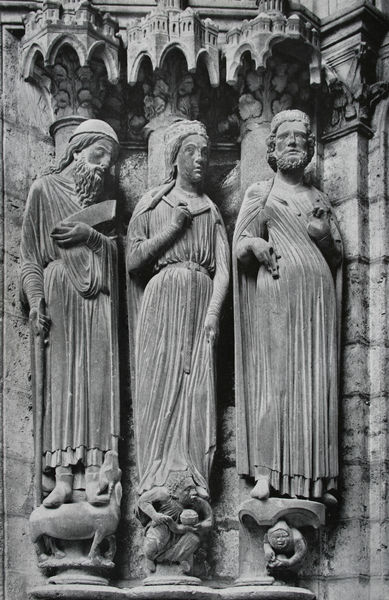
Titel: Rechtes Nordportal, Linkes Gewände: Bileam, Königin von Saba, Salomo
Standort: Chartres
Institution: Kathedrale
Schlagwörter: gruppe, hand, mann, weiß, frauen, stadt, frankreich, frau, grau, hut, kleider, männer, schwarz, säule, säulen, dach, gürtel, hund, tier, bart, bärte, gesichter, kappe, wand, architektur, arme, augen, falten, sockel, stehen, stein, steine, vollbart, gesten, hände, kirche, gewand, haare, drei, gewänder, gotik, krone, skulptur, statue, deutschland, kopfbedeckung, relief, taille, füße, schrift, schlafen, fassade, schuhe, stab, mauer, ziegel, figuren, detail, verzierung, bauch, faltenwurf, plastik, bauer, zinnen, foto, fotografie, photographie, bögen, posen, schnalle, fugen, nische, lamm, schaf, schwein, buch, dom, schwarzweiß, schwert, ehefrau, altar, kathedrale, photo, portal, skulpturen, statuen, sandstein, gotisch, teufel, baldachin, heiliger, königin, konsole, heilige, wanderstock, ungeheuer, aufnahme, grotesk, roben, szepter, vollbärte, symbole, groteske, bauplastik, steinmetzarbeit, gewände, rundplastik, frühgotik, baldachine, naumburg, drei figuren, drei heilige, gründer, gemeisselt, gewändefiguren, 3, ba, ruen, säulenheilige, samm